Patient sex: F
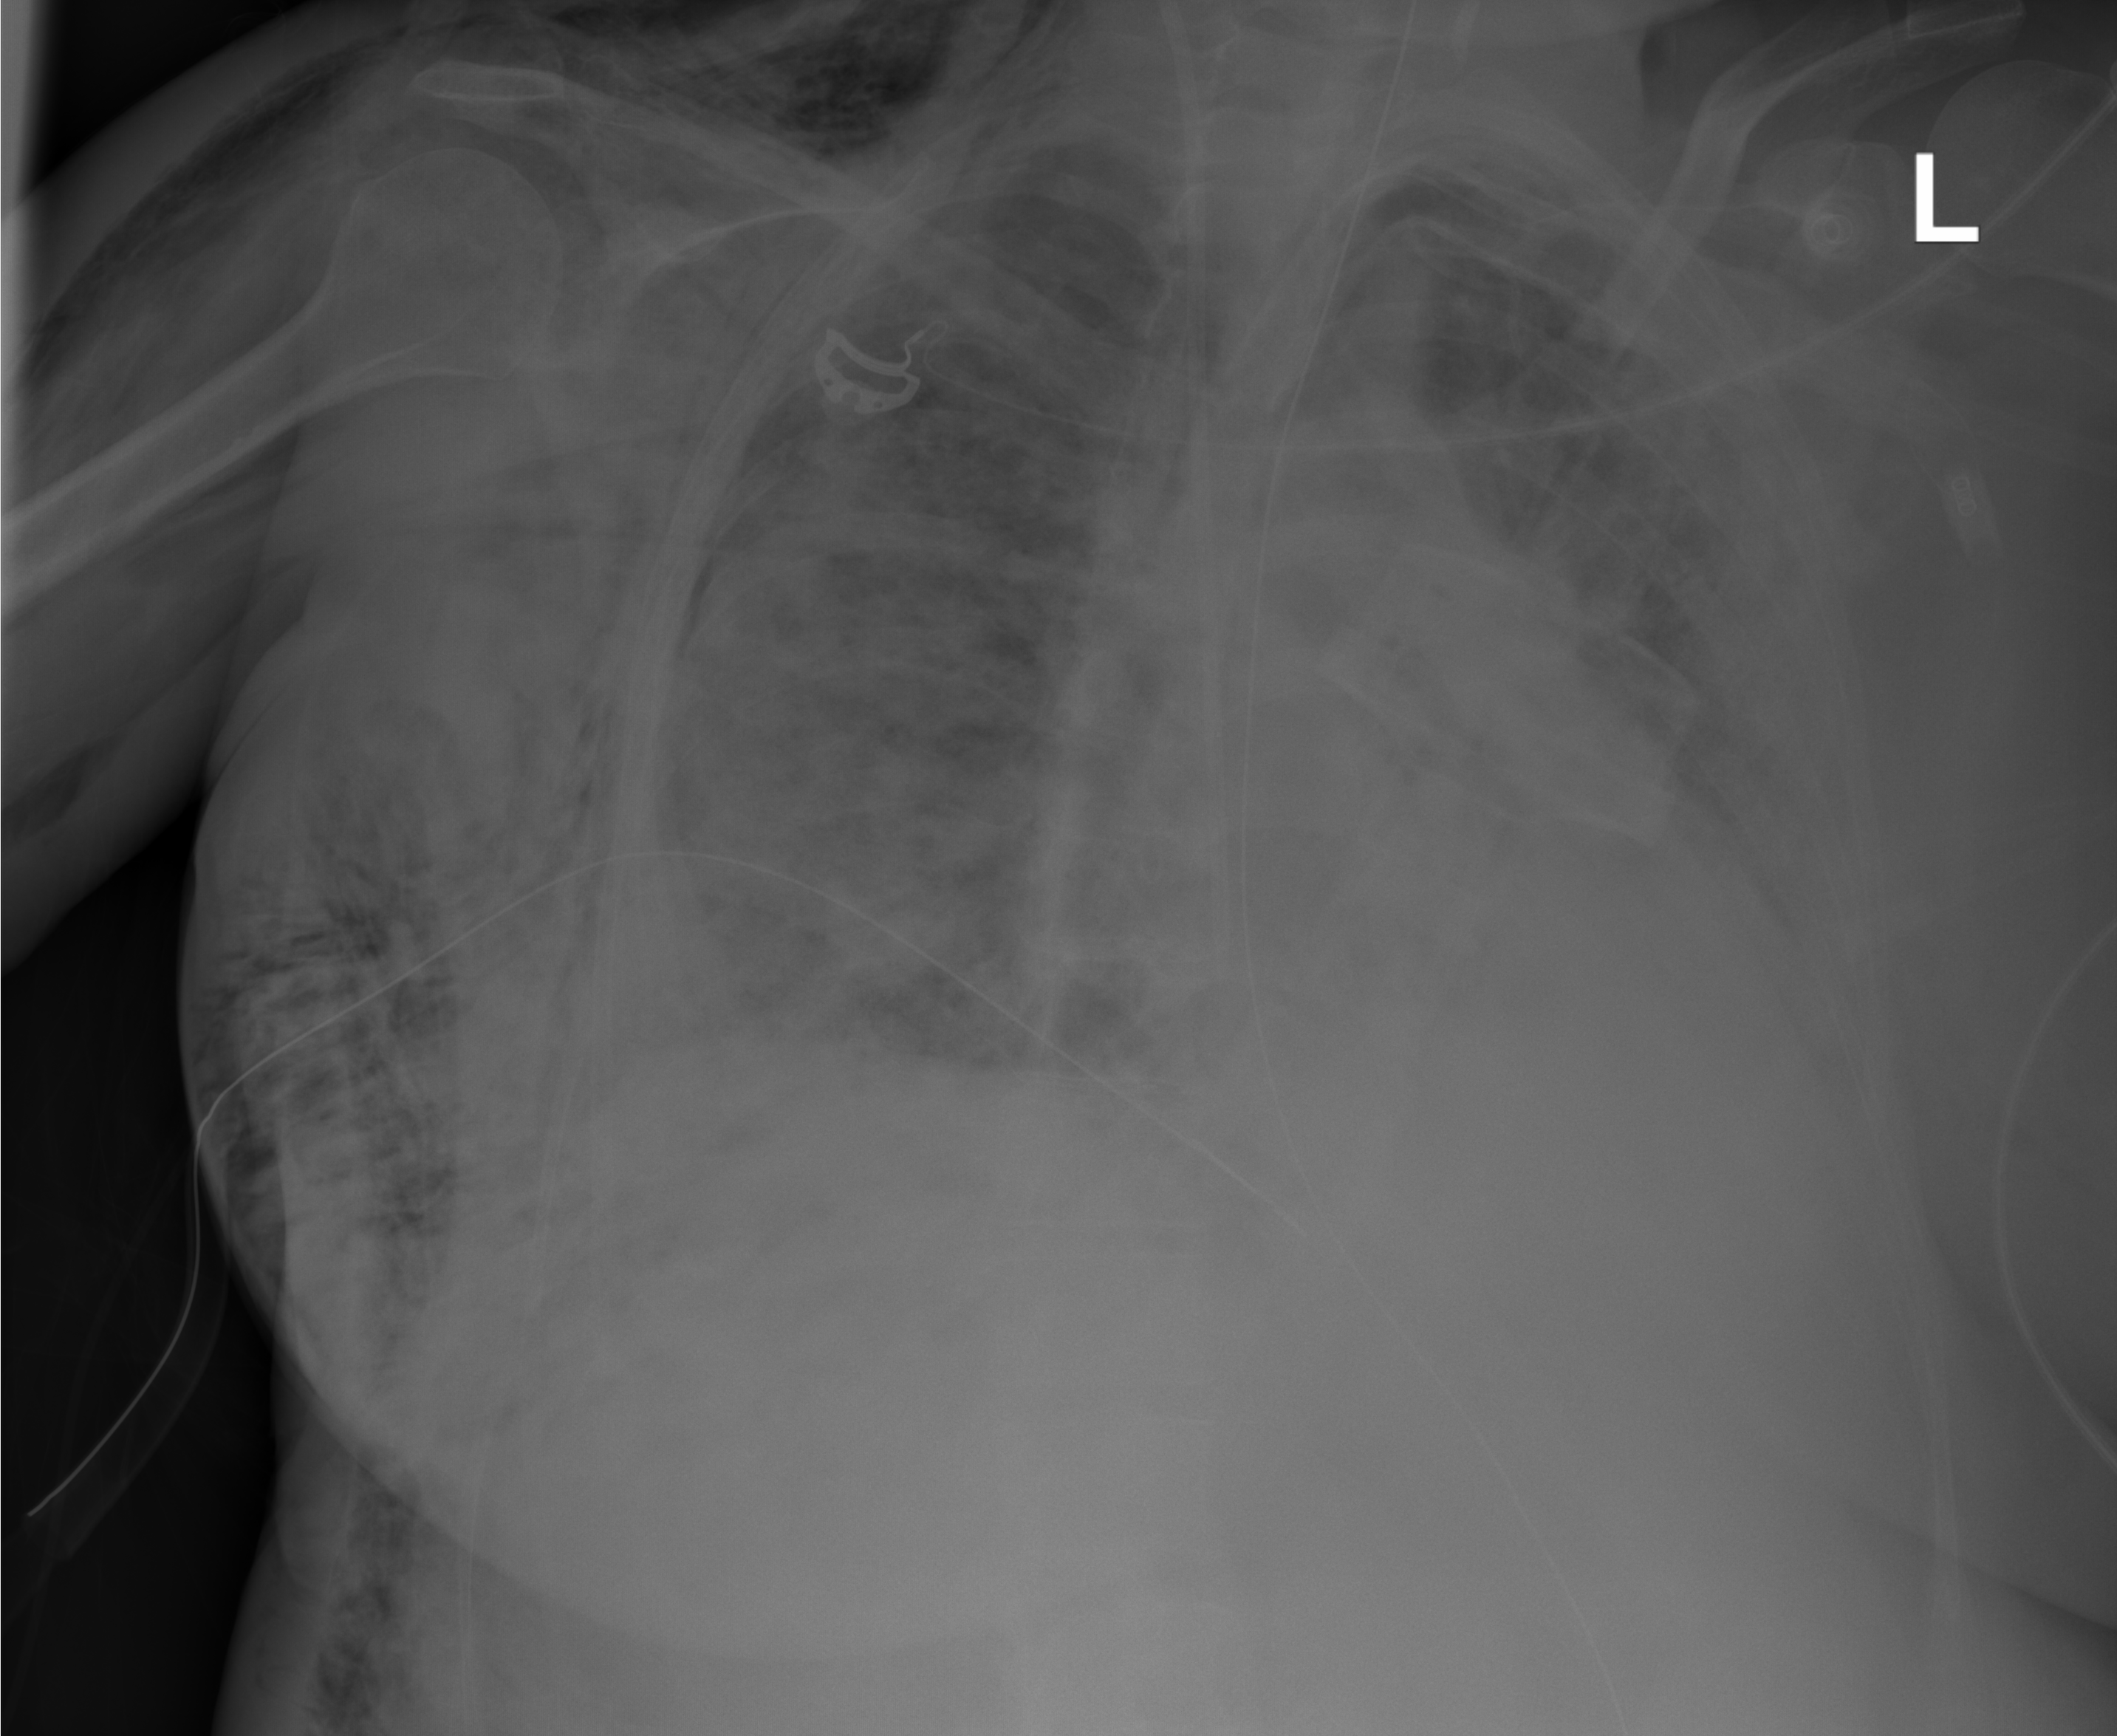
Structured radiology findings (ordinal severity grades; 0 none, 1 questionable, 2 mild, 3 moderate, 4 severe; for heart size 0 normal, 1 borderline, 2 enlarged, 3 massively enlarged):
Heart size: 2
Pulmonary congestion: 2
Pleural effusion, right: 0
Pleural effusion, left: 2
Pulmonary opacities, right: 3
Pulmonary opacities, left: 3
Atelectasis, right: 3
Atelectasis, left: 3